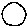
Label: moon